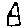
Label: house